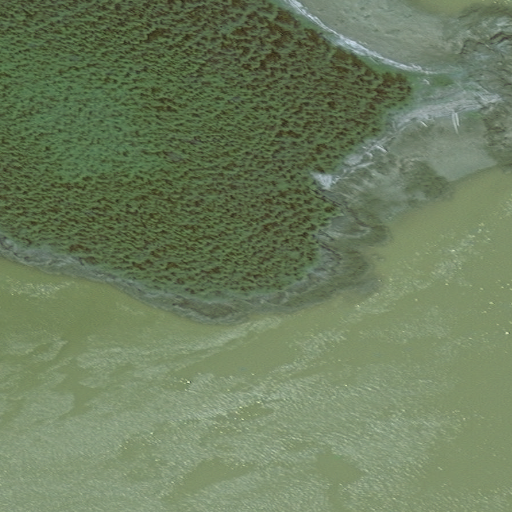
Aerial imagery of cape in Alaska named Bishop Point containing only unknown